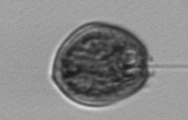
Label: Prorocentrum